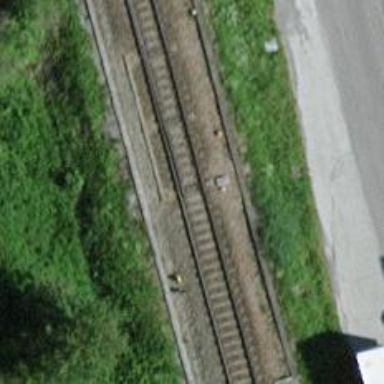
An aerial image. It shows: Railway switch.